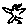
Label: bird